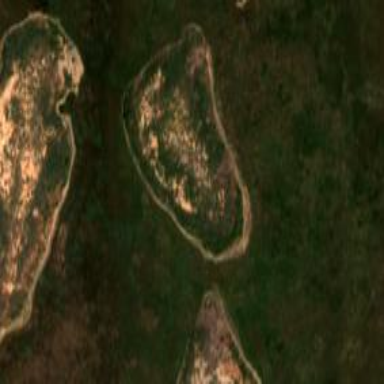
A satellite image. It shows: Island with natural scrub vegetation.